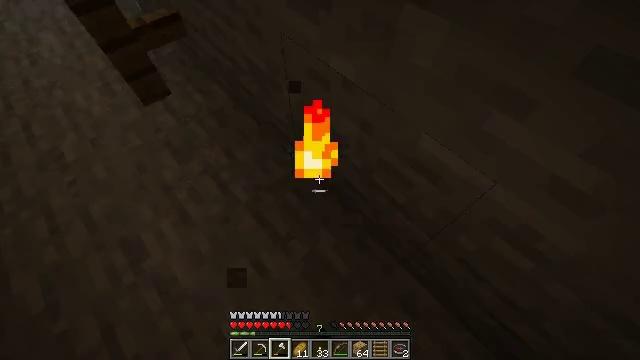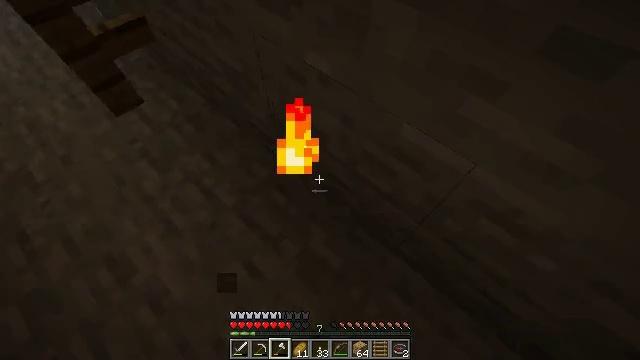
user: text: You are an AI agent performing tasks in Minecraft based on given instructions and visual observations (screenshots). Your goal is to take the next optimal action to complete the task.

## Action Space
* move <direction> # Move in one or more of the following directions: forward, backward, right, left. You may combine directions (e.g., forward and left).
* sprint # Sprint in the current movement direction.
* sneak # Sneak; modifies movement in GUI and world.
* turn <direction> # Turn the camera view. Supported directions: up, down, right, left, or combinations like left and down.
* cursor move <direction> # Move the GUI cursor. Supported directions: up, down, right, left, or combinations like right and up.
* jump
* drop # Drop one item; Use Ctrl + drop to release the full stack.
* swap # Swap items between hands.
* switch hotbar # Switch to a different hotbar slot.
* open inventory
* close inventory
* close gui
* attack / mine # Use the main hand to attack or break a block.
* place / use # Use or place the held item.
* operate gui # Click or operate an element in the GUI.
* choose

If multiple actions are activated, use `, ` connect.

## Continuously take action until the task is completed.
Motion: motion action
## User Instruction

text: Destroy the wall torch to gather it.
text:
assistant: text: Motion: turn right
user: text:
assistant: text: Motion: no_op